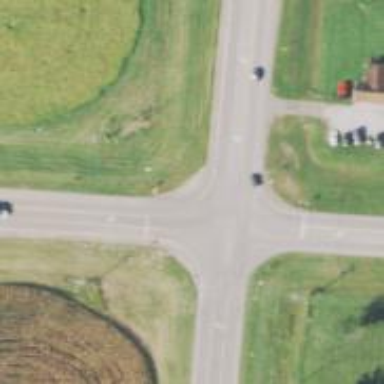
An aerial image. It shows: Road with stop sign.